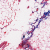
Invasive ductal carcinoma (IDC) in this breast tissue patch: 0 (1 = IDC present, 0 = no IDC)